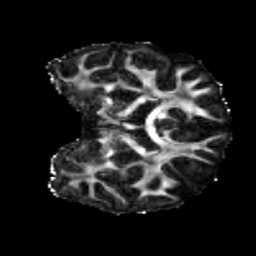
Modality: FA
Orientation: coronal
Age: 25
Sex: male
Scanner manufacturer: siemens
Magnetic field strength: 3 T
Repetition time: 3.5 s
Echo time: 0.086 s